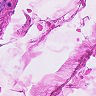
Metastatic tissue present: no